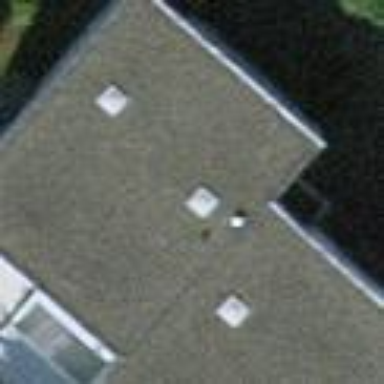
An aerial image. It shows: Terrace building.